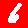
Digit: 6